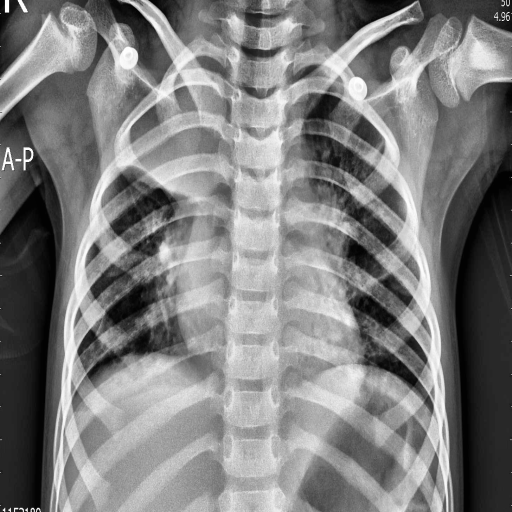
Finding: PNEUMONIA